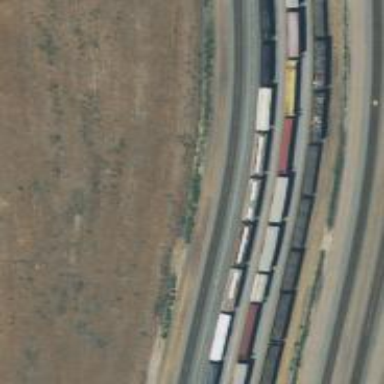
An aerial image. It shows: Railway yard in service.